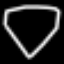
Label: diamond